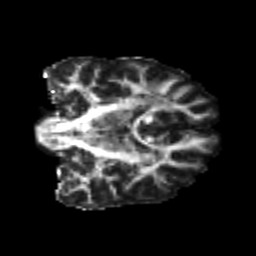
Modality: FA
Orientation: coronal
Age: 21
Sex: male
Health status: healthy
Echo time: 0.074 s